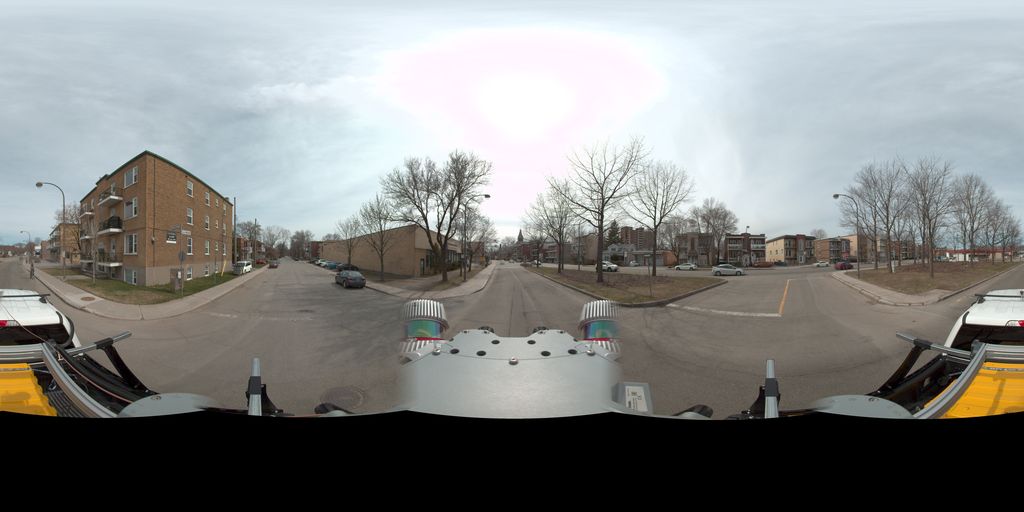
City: quebec_city